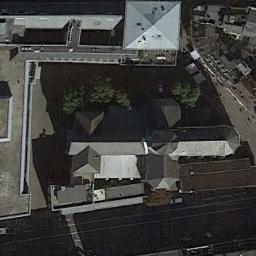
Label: church